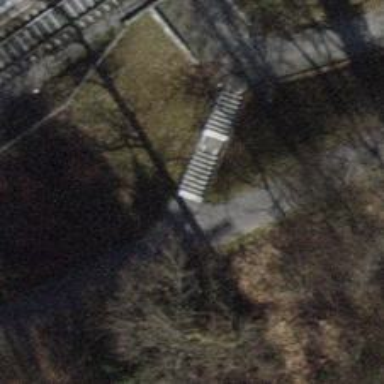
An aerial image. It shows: Road with steps.